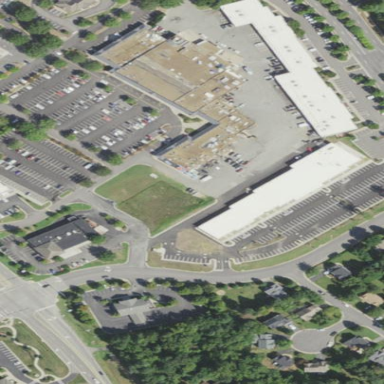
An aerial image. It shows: Retail building.